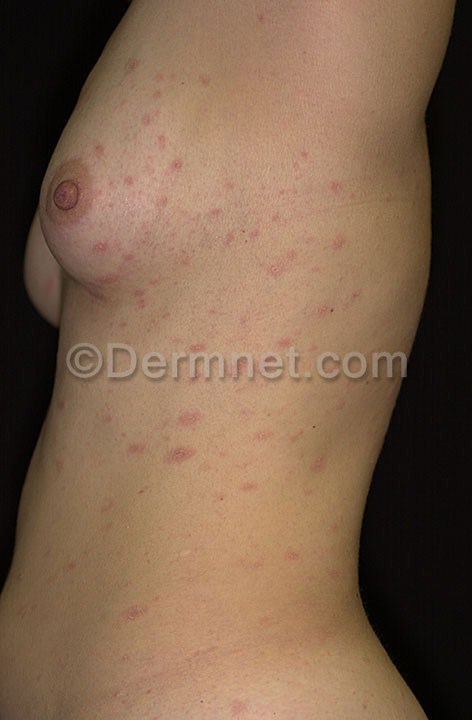
Disease: Psoriasis pictures Lichen Planus and related diseases